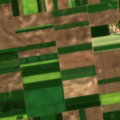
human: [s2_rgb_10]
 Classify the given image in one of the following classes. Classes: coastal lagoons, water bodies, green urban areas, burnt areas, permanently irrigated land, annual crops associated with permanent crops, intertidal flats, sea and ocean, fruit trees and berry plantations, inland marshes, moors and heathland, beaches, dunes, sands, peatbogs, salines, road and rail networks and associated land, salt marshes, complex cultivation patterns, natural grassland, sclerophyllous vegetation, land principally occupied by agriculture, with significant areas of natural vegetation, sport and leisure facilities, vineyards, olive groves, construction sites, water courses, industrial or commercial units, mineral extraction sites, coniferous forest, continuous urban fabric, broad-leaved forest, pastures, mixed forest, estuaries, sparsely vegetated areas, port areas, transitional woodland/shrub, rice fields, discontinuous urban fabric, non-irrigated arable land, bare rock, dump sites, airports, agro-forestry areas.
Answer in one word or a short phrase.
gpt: non-irrigated arable land, complex cultivation patterns